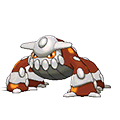
Pok\u00e9mon: heatran